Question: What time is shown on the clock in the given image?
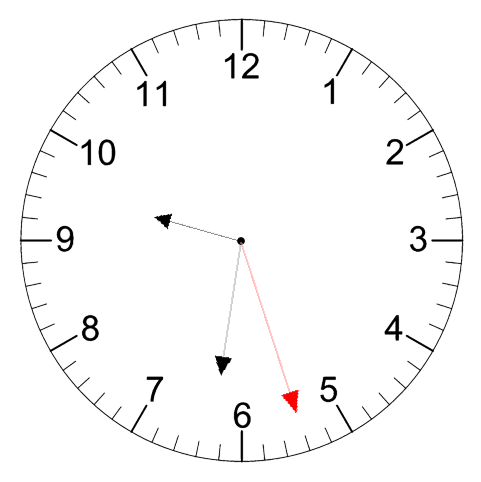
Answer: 09:31:27